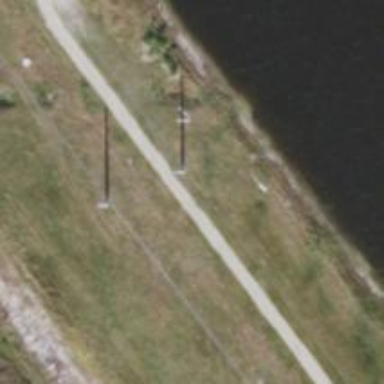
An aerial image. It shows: Power pole.